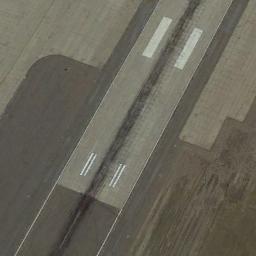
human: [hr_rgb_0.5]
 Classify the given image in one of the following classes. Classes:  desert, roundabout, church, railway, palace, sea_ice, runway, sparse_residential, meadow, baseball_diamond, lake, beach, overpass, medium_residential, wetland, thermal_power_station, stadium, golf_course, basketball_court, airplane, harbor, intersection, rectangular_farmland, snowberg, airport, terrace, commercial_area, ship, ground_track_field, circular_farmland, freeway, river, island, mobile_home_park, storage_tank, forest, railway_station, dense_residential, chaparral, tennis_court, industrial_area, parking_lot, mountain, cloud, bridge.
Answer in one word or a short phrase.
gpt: runway